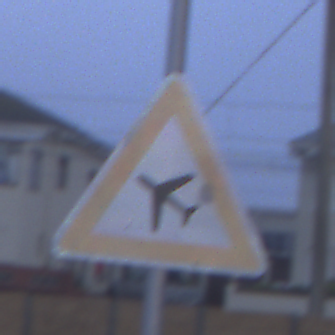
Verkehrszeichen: FlugbetriebRechts
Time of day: SunriseSunset
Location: Outdoor (Urban)
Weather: Overcast
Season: NotSpecified
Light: Natural